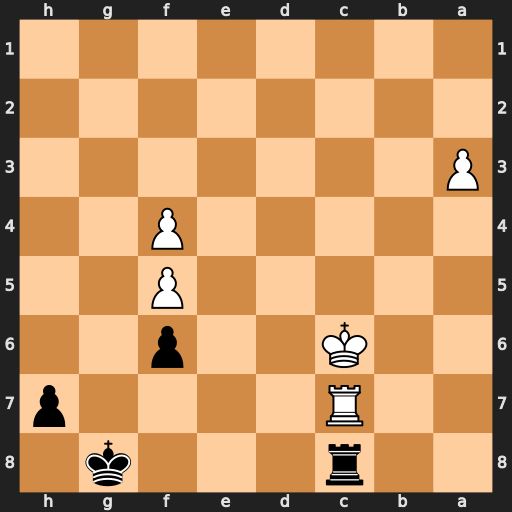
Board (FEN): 2r3k1/2R4p/2K2p2/5P2/5P2/P7/8/8
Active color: b
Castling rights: -
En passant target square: -
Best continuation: Rxc7+ Kxc7 h5 a4 h4 a5 h3 a6 h2